Question: I'm quite new to Swift and iOS. I'm working on just getting things working so ignore the terrible UI. At the moment my text runs off the screen of the controller and I would like it make it so that depending on how long the text is the controller will allow for scrolling to accommodate it.
How can I do this with Swift and iOS?

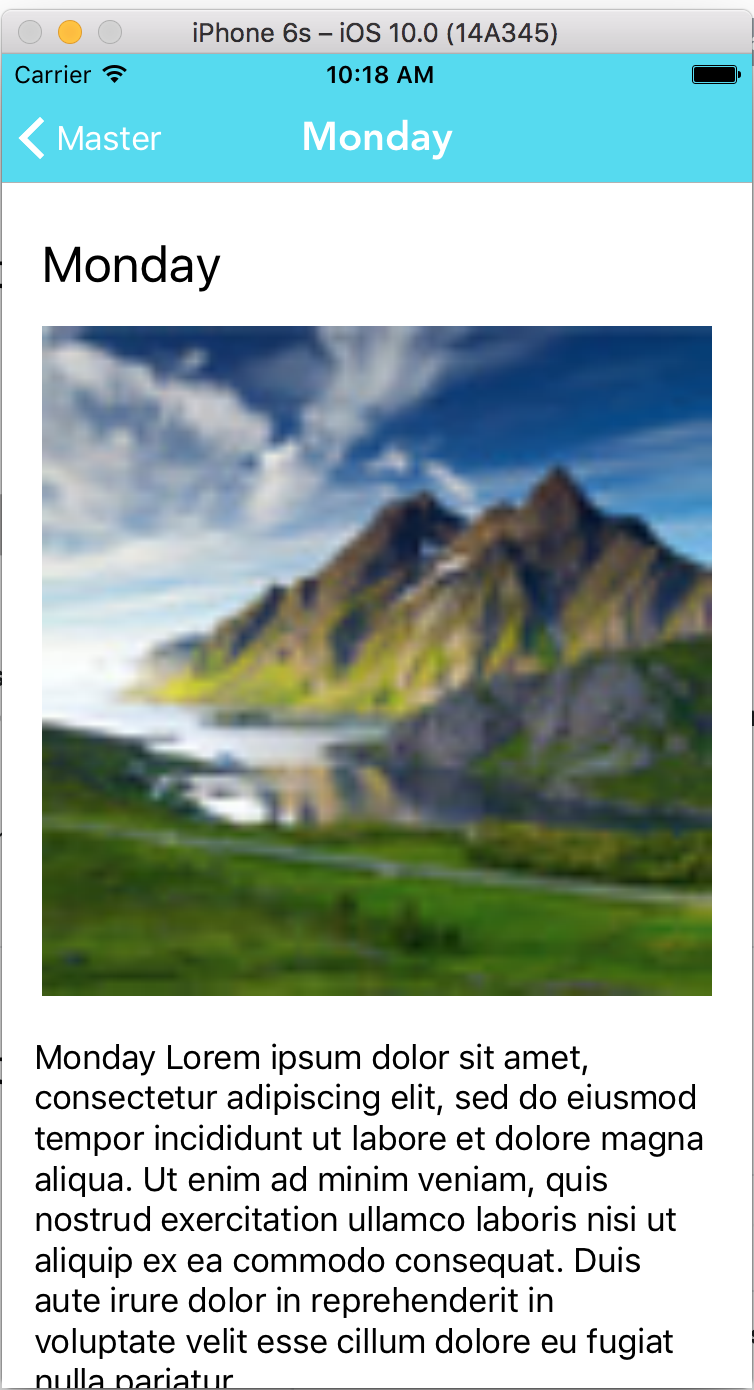
Answer: First, you should place all your subviews (UILabel, UIImage etc.) in a 'UIScrollView'.
Then, you have two options:
- : Once the frames of all subviews are set you can update the scroll view's 'contentSize' property so it allows you to scroll. You can do this preferably in 'viewDidAppear' method as all the frames have their exact value in there:'''
override func viewDidAppear(_ animated: Bool) {
super.viewDidAppear(animated)
scrollView.contentSize = CGSize(width: view.frame.width, height: bottomLabel.frame.maxY)
}
'''
- : With Autolayout, you no longer need to set the 'contentSize' property explicitly. Just make sure you set vertical and width constraints correctly so AutoLayout will infer the contentSize automatically. Your subviews inside scrollView should be laid out as follows:'''
Scroll View
----------------
| Top Label |
| ------------ | v:10pt
| |
| Image | image.width = view.width
| |
| ------------ | v:10pt
| Bottom Label |
----------------
'''
You can download the <URL> and see the constraints I set in the Interface Builder.
Here is the result I got:
<URL>